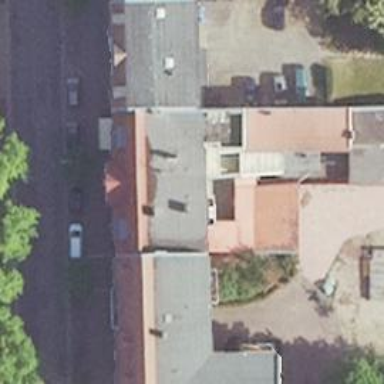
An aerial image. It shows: Bakery.